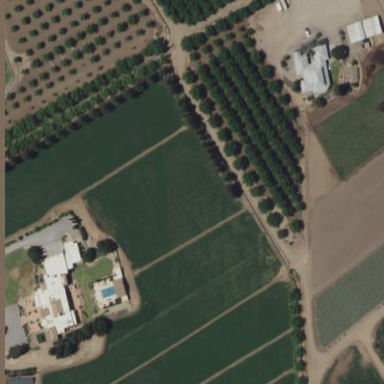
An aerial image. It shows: Orchard.